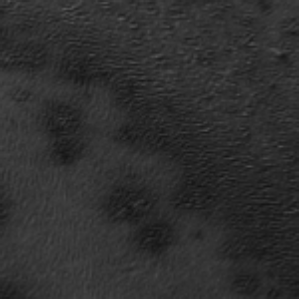
Label: frost